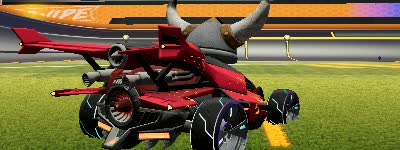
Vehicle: aftershock